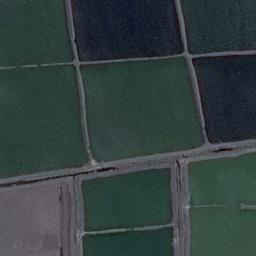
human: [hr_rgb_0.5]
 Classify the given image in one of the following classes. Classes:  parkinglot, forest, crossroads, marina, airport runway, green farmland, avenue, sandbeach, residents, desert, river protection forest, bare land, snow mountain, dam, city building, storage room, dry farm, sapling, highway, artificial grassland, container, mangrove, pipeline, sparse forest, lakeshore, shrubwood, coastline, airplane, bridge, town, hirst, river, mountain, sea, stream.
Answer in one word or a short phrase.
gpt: green farmland